Interaction volume radius: 10 \u00c5
Interaction volume height: 25 \u00c5
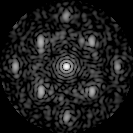
Disorder parameter: 0.4344